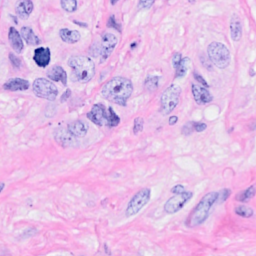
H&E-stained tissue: Breast